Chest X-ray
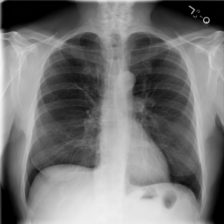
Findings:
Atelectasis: negative
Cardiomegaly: negative
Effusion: negative
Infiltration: negative
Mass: negative
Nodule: negative
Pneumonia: negative
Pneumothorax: negative
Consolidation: negative
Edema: negative
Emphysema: negative
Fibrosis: negative
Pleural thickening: negative
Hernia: negative